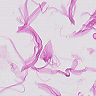
Metastatic tissue present: no